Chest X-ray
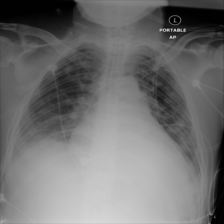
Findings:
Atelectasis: negative
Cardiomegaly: negative
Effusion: negative
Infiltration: positive
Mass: negative
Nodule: negative
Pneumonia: negative
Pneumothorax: negative
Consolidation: negative
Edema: negative
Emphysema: negative
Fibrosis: negative
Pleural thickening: negative
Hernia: negative